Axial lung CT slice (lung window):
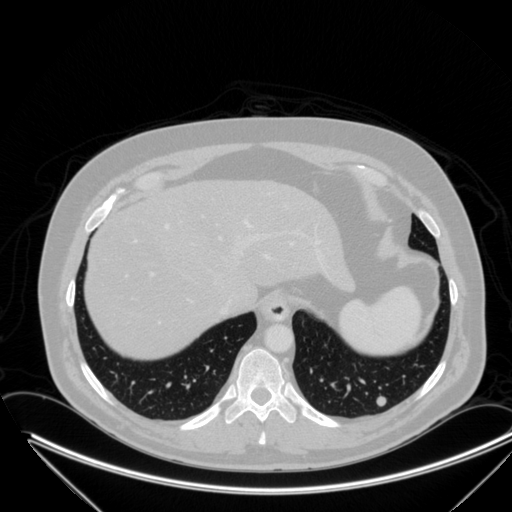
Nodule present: yes
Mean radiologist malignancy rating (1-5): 3.5